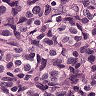
Metastatic tissue present: yes